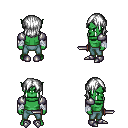
a pixel art fantasy rpg character, male body template, orc, green skin, steel arm armor, teal pants, white long bangs hairstyle, white cloth bandages, metal boots, dagger, four views (front, back, left, right), 2x2 character sprite sheet, small pixel art, hard edges, no anti-aliasing